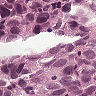
Metastatic tissue present: yes